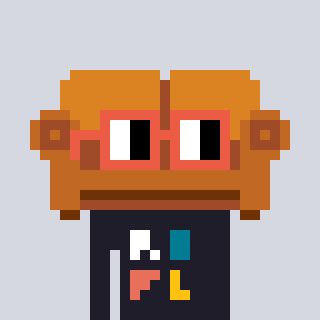
a pixel art character with square orange glasses, a couch-shaped head and a grayscale-colored body on a cool background